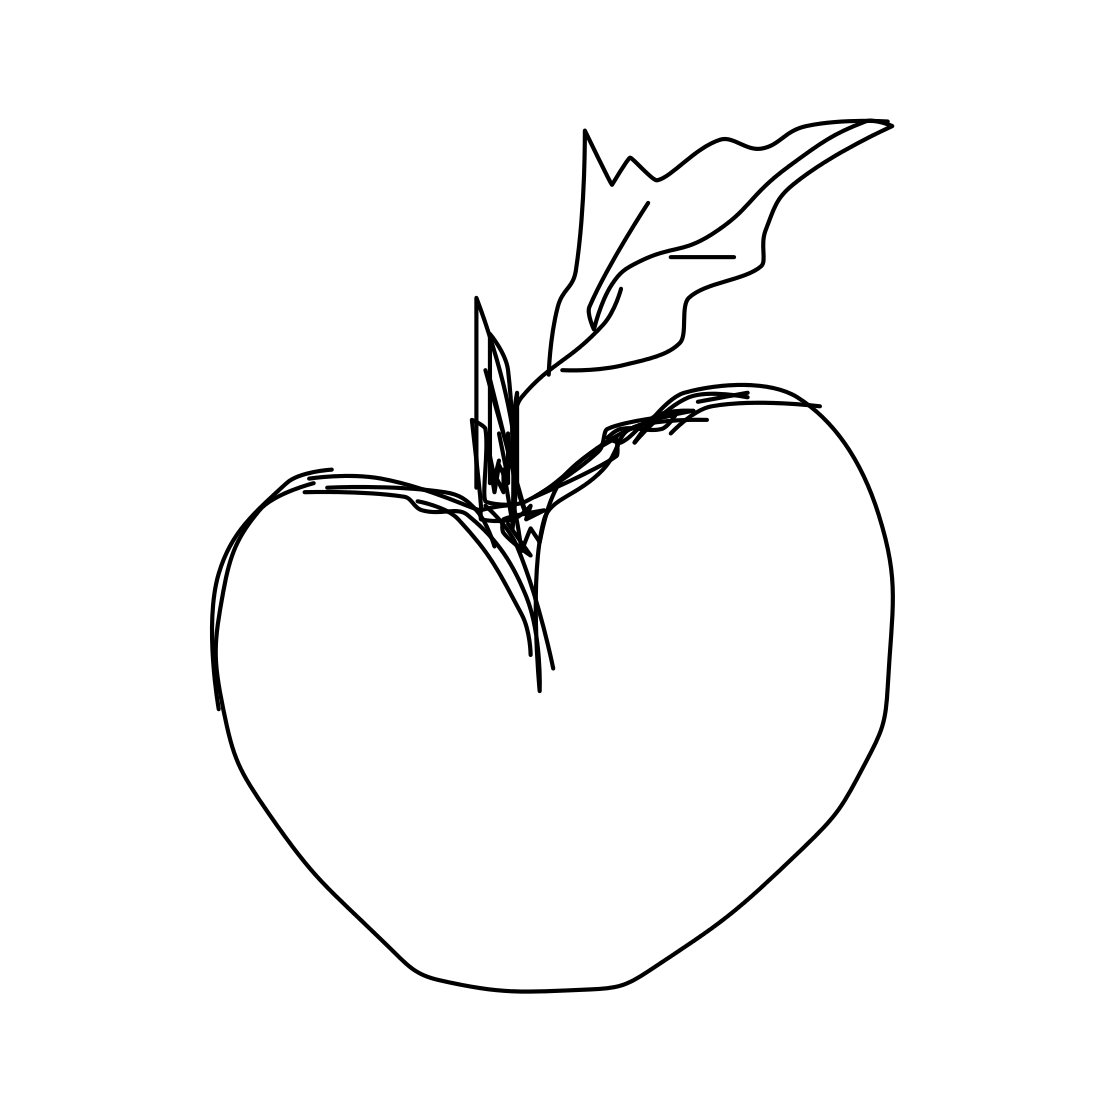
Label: tomato